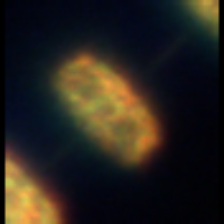
Taxon: Thalassiosira
Group: Diatoms